Question: How can i create info button on the right side for editing the content along with the deletion control(left side) whenever i click edit button?

(something like this)
'
'''
override func tableView(_ tableView: UITableView, commit editingStyle: UITableViewCellEditingStyle, forRowAt indexPath: IndexPath) {
if editingStyle == .delete {
objects.remove(at: indexPath.row)
tableView.deleteRows(at: [indexPath], with: .fade)
} else if editingStyle == .insert {
// Create a new instance of the appropriate class, insert it into the array, and add a new row to the table view.
}
}'
'''
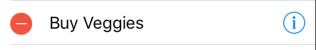
Answer: Use accessoryType.
In cellForRowAt method, add
'''
cell.editingAccessoryType = .detailButton
'''
and Give action to it by
'''
override func tableView(_ tableView: UITableView, accessoryButtonTappedForRowWith indexPath: IndexPath) {
print("Accessory btn tapped")
}
'''